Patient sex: M
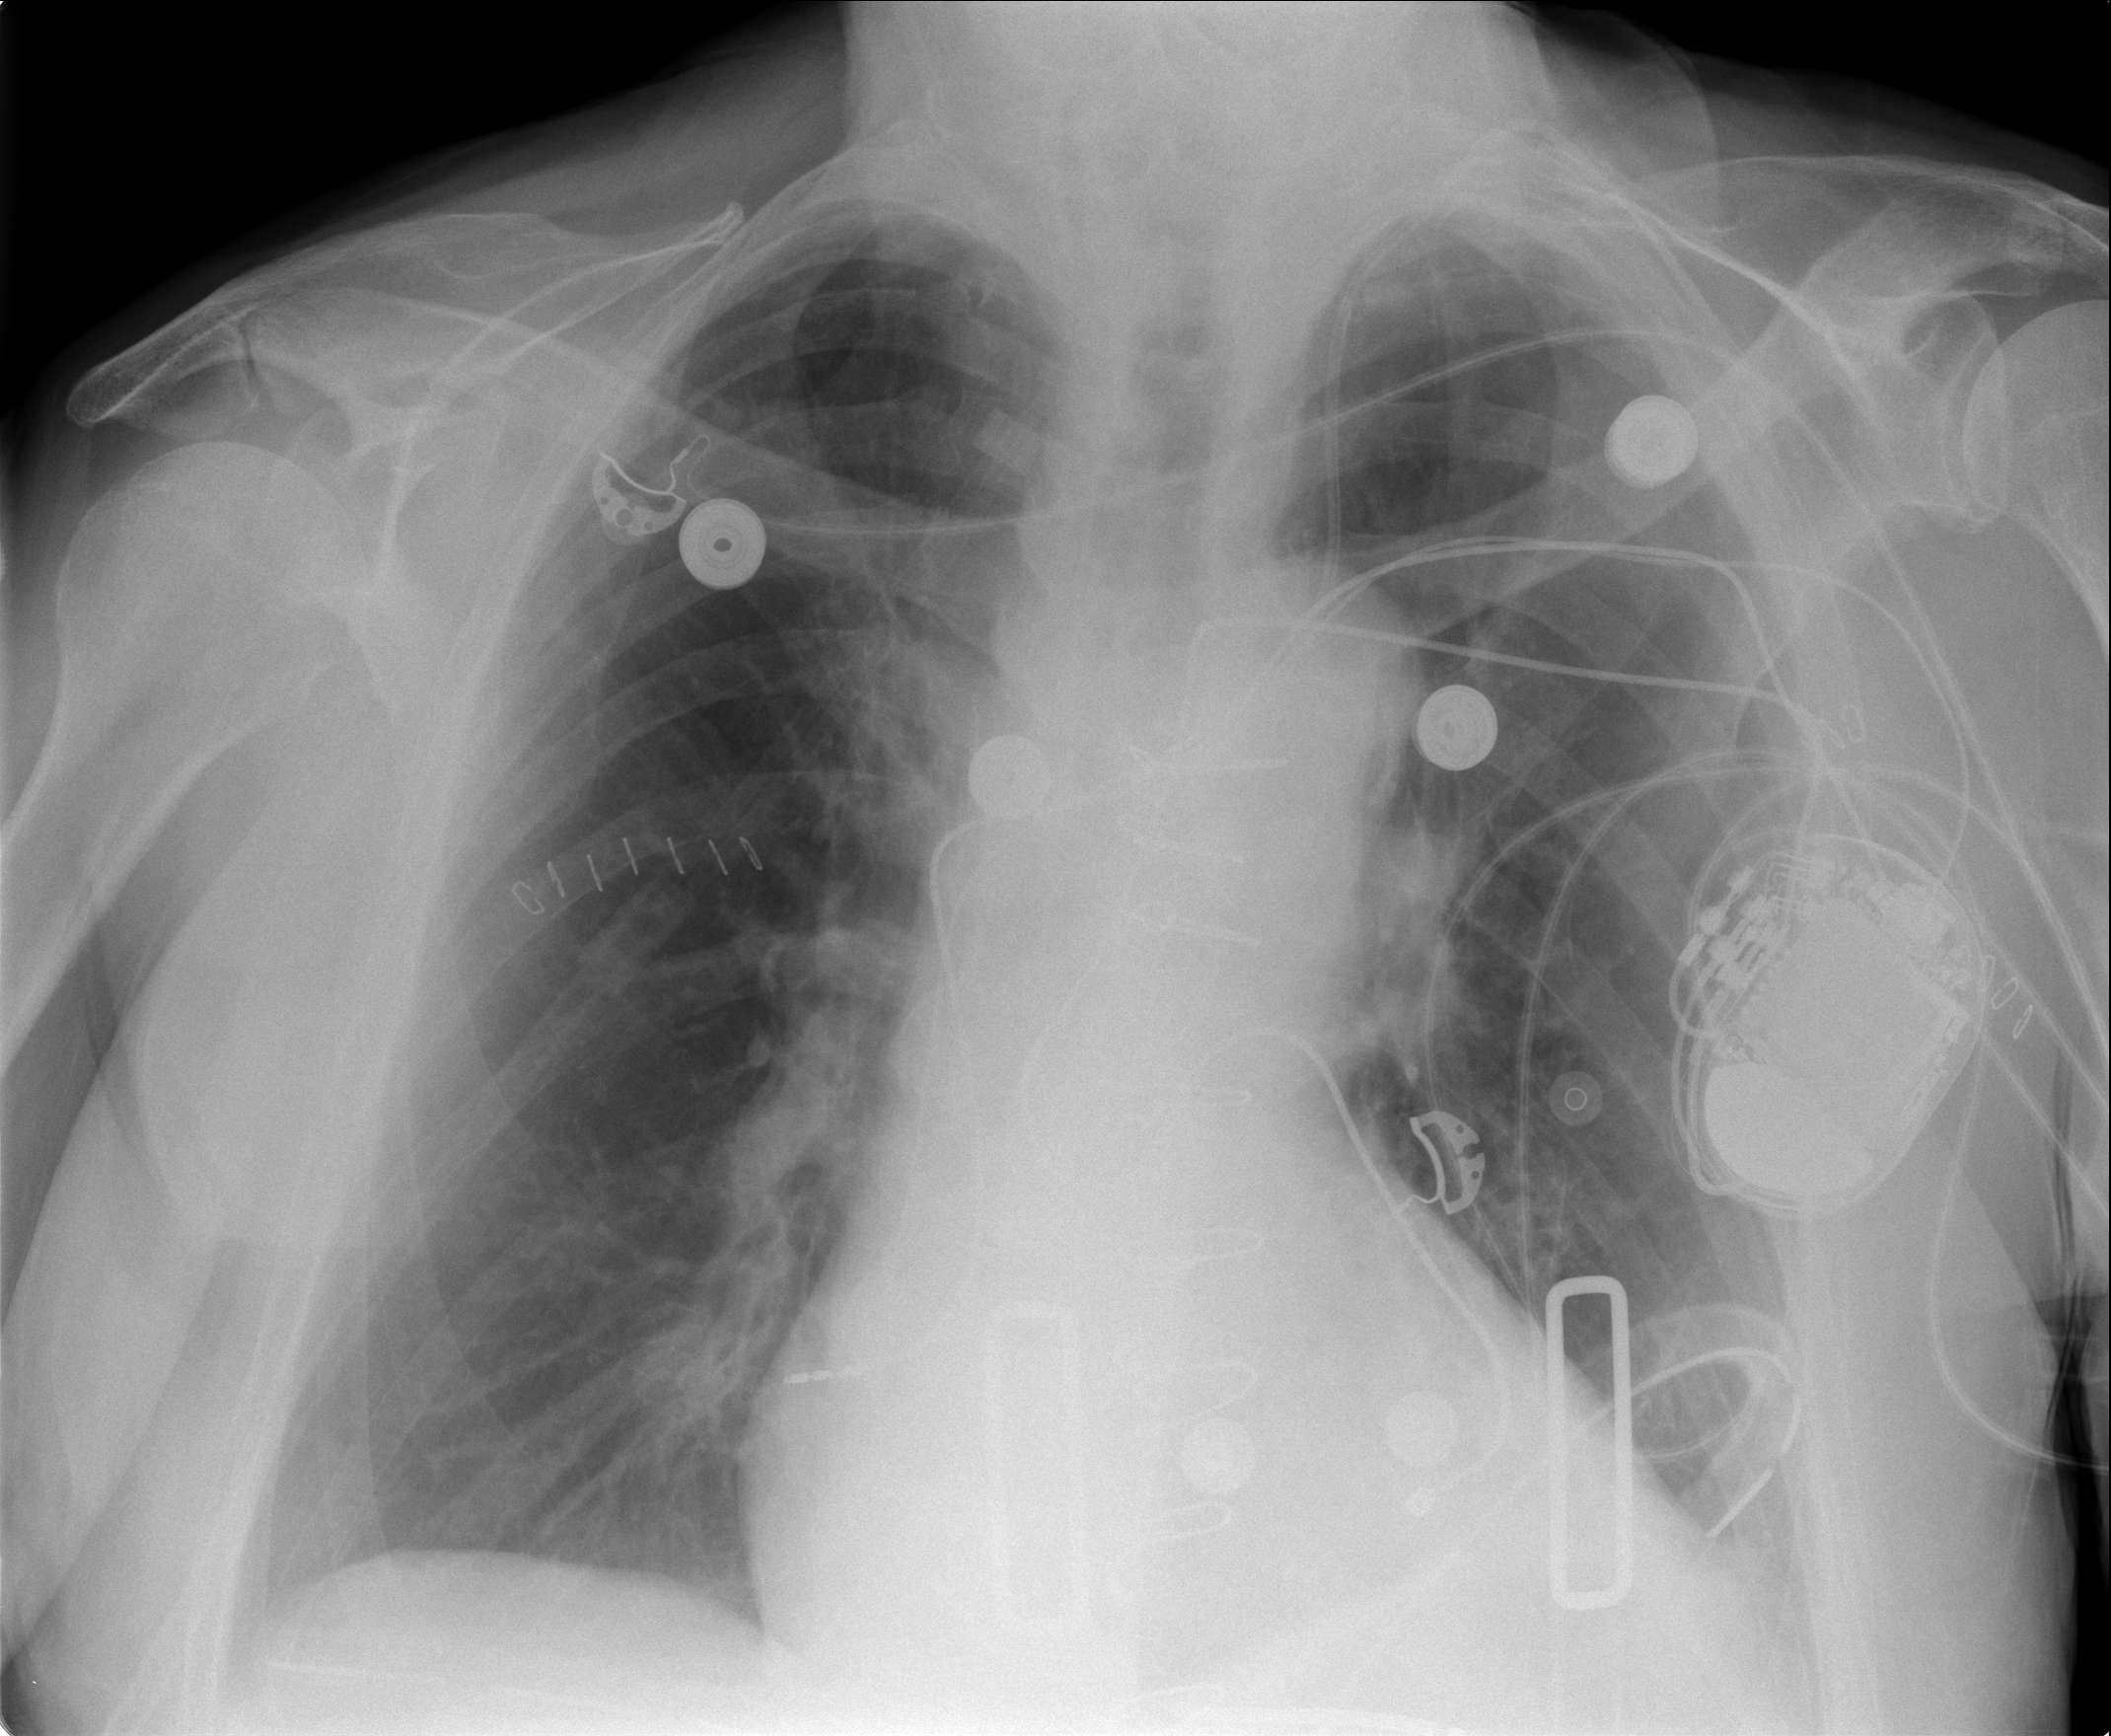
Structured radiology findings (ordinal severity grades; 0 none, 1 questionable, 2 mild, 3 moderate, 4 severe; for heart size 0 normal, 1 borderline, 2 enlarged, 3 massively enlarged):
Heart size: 1
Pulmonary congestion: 0
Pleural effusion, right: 0
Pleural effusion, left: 1
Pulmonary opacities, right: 0
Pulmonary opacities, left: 0
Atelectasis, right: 0
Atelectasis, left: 0